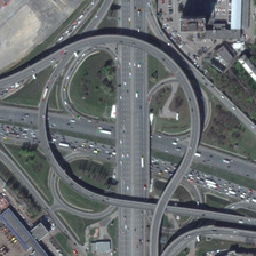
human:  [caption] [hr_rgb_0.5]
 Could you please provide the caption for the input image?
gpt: Many bends intersect with straight roads.

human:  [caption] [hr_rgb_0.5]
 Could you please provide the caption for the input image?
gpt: Many winding and straight roads intersect.

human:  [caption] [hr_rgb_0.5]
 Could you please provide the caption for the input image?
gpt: Many winding paths lead to secluded roads intersect.

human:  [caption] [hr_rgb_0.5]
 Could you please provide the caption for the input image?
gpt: Many curved and straight roads intersect.

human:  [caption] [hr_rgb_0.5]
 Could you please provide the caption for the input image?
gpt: Many tortuous and straight roads intersect.